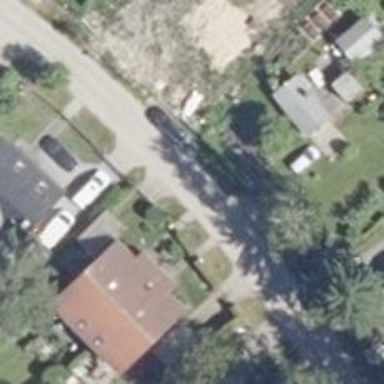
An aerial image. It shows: Paved living street.